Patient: sex M, age 62
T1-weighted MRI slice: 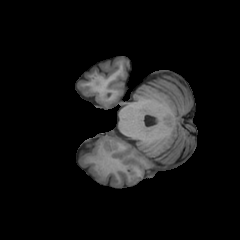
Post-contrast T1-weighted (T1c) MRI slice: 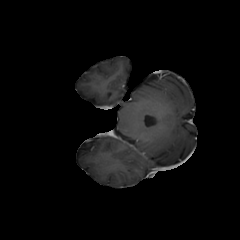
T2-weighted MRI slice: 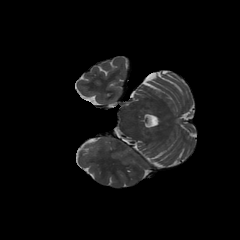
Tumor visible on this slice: no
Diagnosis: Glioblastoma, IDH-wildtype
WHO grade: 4